Question: When attempting to save a UIImage to a CoreData persistent store I am getting the following error:
The exception is thrown on 'self.image = data' line of the 'setImage(image: UIImage)' function.
Here is where I create the UIImage instance:
'''
let ipaIcon = CoreData.newIconWithImageAndName(UIImage(named: "IPA-Day.png")!, name: "IPA-Day")
'''
This function is in my data access layer:
'''
class func newIconWithImageAndName(image:UIImage, name:String) -> Icon?
{
if(Icon.ExistsInStorage(name))
{
return nil
}
var description = NSEntityDescription.entityForName(Lookup.EntityName.Icon.rawValue, inManagedObjectContext: context)
var newIcon = Icon(entity: description!, insertIntoManagedObjectContext: context)
newIcon.setImage(image)
newIcon.name = name
var saveError: NSError?
context.save(&saveError)
if let error = saveError
{
println("Error creating new icon with image and name: \(name)")
return nil;
}
return newIcon
}
'''
This is the code where I am saving the converting the image to NSData and attempting to set it to the NSData property of the managed object:
'''
func setImage(image: UIImage)
{
let data: NSData = UIImagePNGRepresentation(image)
self.image = data
}
'''
This is a screen shot of my xcdatamodel:

***
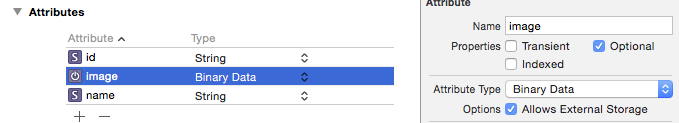
Answer: Try doing this:
'''
newIcon.image = UIImagePNGRepresentation(image)
'''
Instead of this:
'''
newIcon.setImage(image)
'''
You define a setter for the property explicitly but with a wrong parameter type. You have to do like this:
'''
func setImage(data: NSData)
{
image = data
}
'''
and call it like this:
'''
newIcon.setImage(UIImagePNGRepresentation(image))
'''